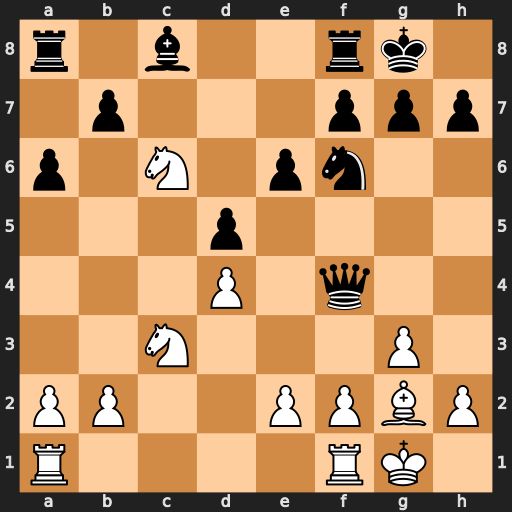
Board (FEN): r1b2rk1/1p3ppp/p1N1pn2/3p4/3P1q2/2N3P1/PP2PPBP/R4RK1
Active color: w
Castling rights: -
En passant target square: -
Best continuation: Ne7+ Kh8 gxf4